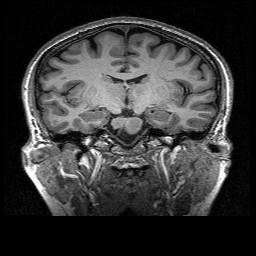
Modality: T1w
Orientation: sagittal
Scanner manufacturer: siemens
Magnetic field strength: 3 T